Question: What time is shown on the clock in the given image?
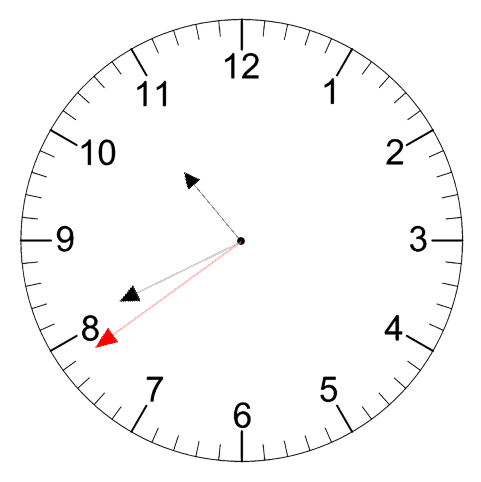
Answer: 10:40:39